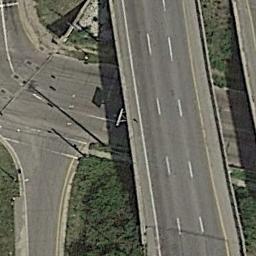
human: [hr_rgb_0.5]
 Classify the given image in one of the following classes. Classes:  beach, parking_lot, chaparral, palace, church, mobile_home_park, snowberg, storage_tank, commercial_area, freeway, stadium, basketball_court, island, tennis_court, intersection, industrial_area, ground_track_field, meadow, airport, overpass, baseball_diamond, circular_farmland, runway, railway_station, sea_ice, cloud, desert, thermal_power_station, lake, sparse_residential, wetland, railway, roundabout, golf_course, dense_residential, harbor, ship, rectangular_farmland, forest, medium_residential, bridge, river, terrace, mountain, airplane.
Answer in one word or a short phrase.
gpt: overpass